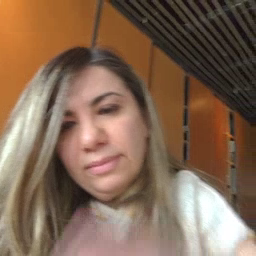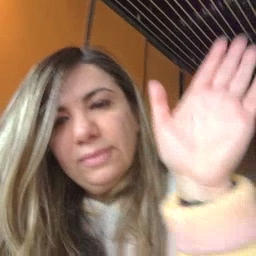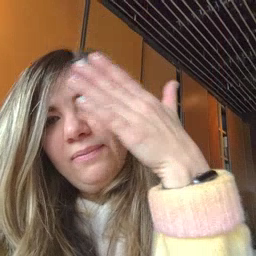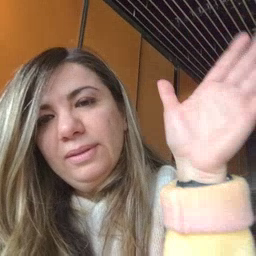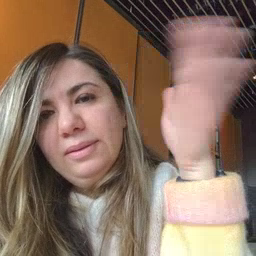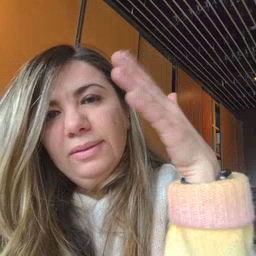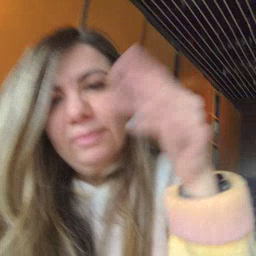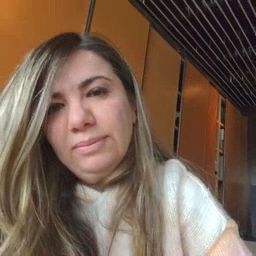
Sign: flag